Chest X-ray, AP view. Patient: 12 years old, sex F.
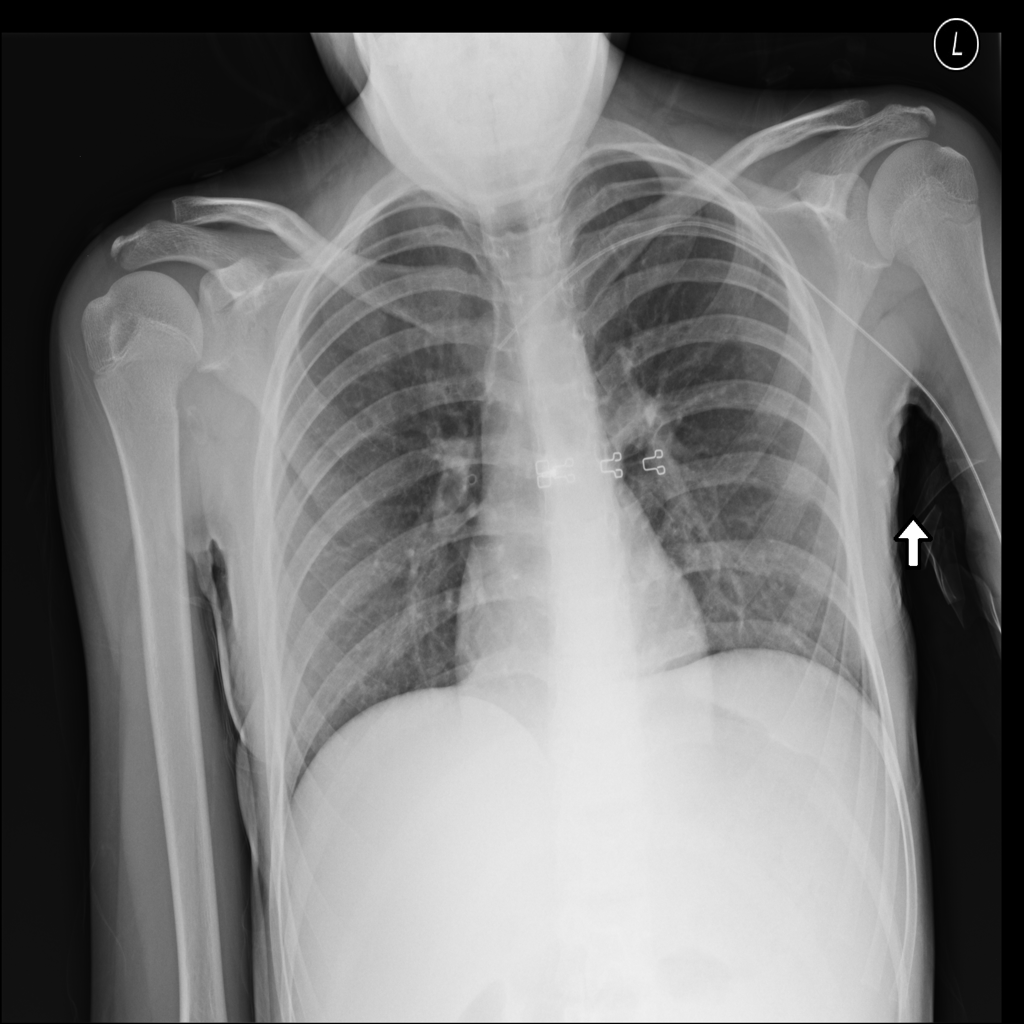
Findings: No Finding